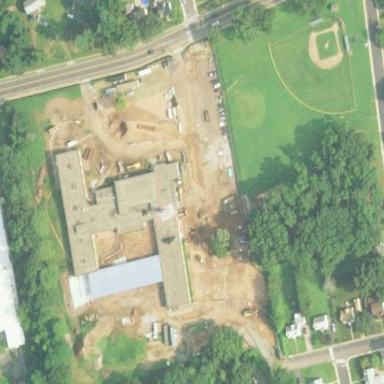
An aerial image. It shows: School.